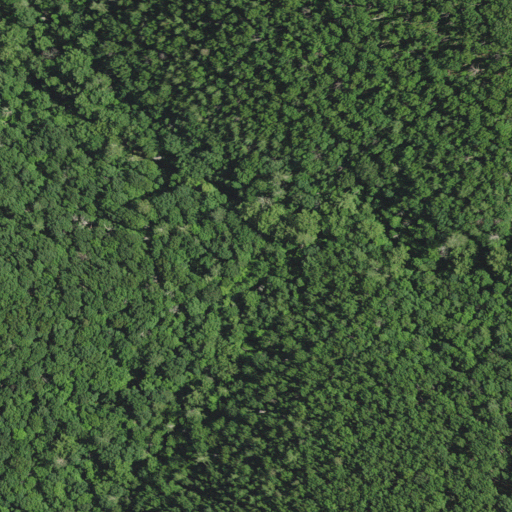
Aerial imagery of valley in Virginia named Eppert Hollow containing mixed forest and deciduous forest